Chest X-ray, PA view. Patient: 44 years old, sex F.
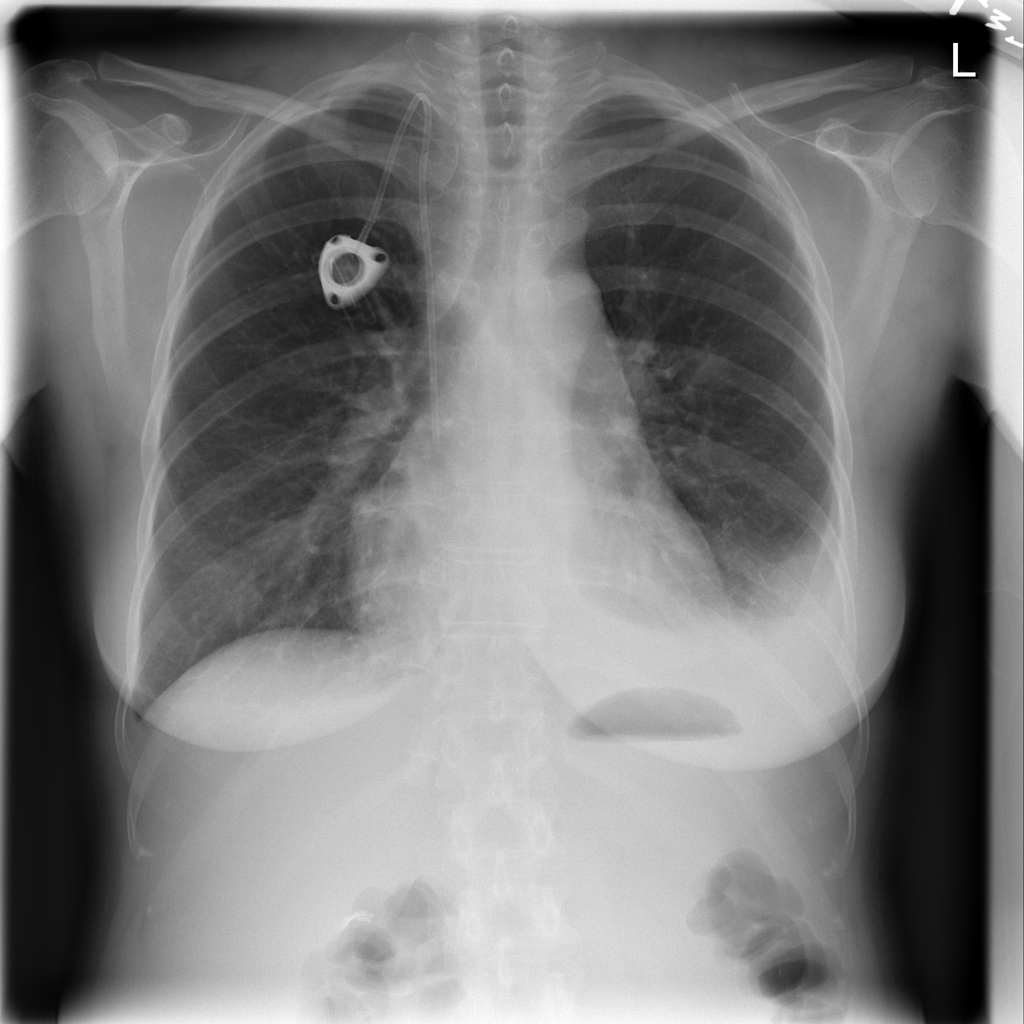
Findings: Edema, Effusion